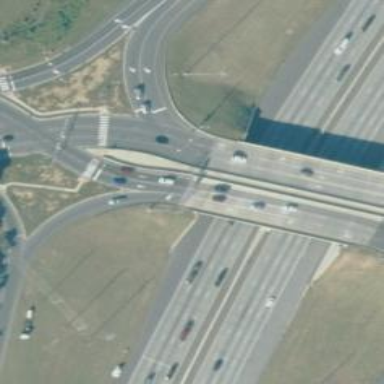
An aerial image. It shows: Secondary road crossing bridge.